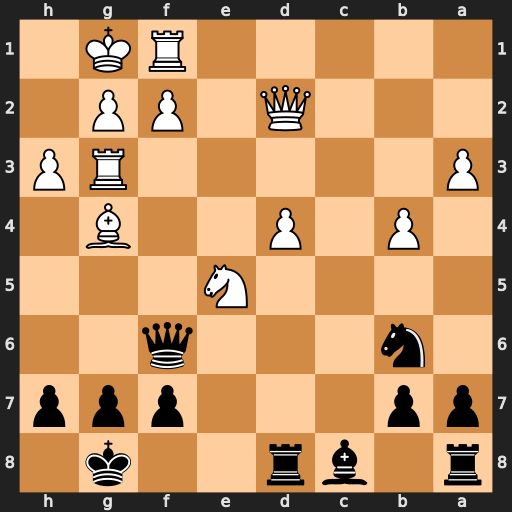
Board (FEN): r1br2k1/pp3ppp/1n3q2/4N3/1P1P2B1/P5RP/3Q1PP1/5RK1
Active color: b
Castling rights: -
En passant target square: -
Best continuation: Qxe5 dxe5 Rxd2